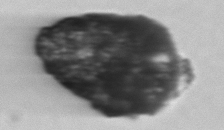
Label: Stenosemella_pacifica